Field crop: maize
Growth stage: 2
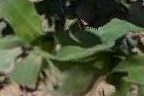
Species: maize